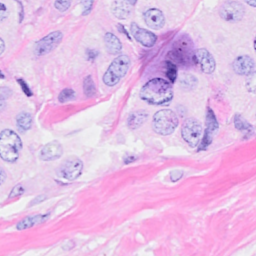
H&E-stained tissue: Breast